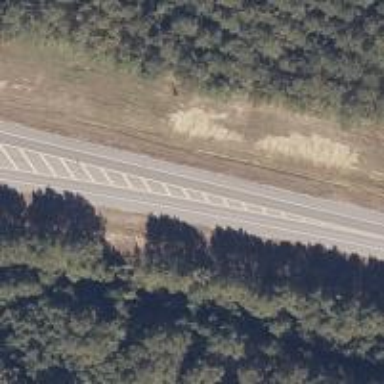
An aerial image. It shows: Dual carriageway secondary road with asphalt surface.